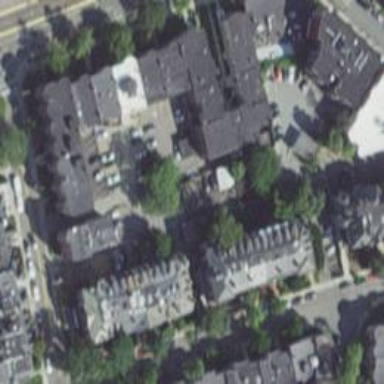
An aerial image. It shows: Living street.